RGB frame:
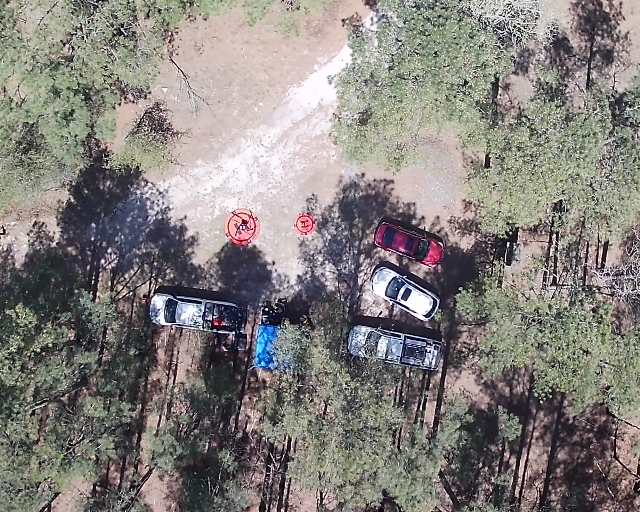
Thermal frame:
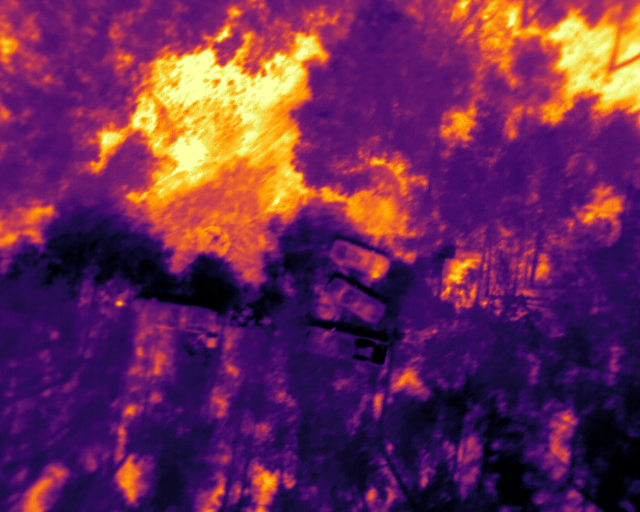
Captured: 2026-02-27 02:42:57
Pixels at or above 80 °C: 0 (fraction of frame: 0)